Brain MRI, modality: ceT1
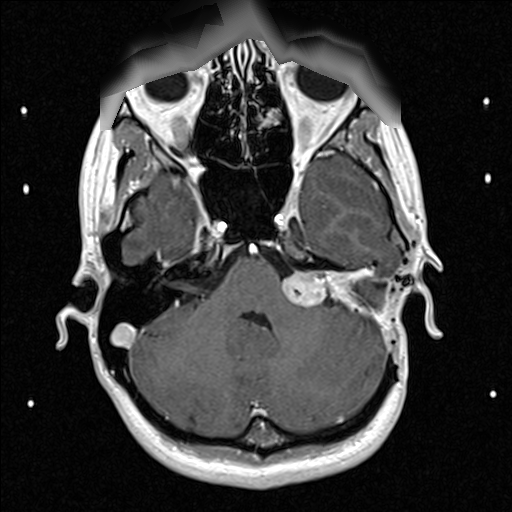